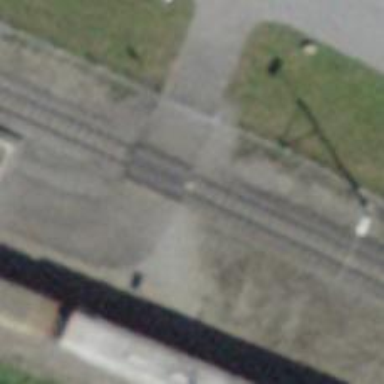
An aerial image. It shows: Railway level crossing.